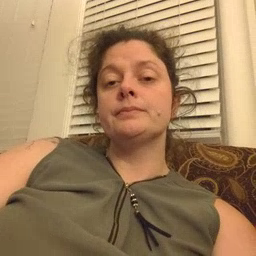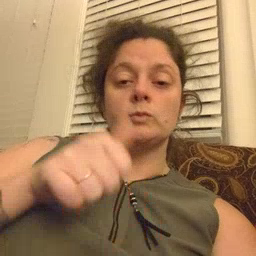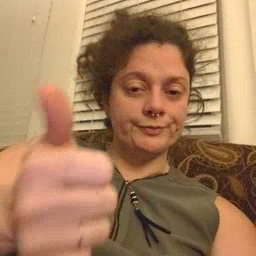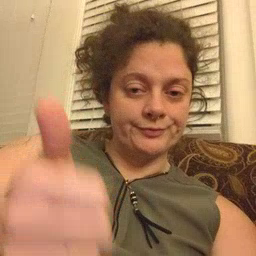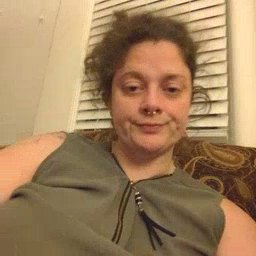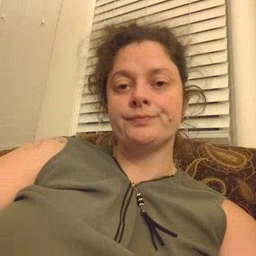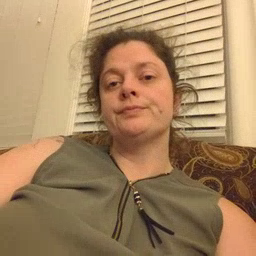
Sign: yourself